Question: i want to arrange the output of my data in descending Here is my code:
'''
$result3 = mysql_query("SELECT grade1.Semester, curriculum.SCode, curriculum.SDesc, curriculum.Lec, curriculum.Lab, curriculum.Units, curriculum.Prereq, GROUP_CONCAT(grade1.Grade1) as Grade1 , students.StudNo, grade1.YearLevel
FROM students
INNER JOIN grade1
ON students.StudNo = grade1.G1StudNo
INNER JOIN curriculum
ON curriculum.SCode = grade1.G1SCode
WHERE StudNo = '$id'
GROUP BY StudNo,SCode ")
'''
Here is the output:
.
What i want to happen is 5,5,1.. how can i do that when i am using group_concat?
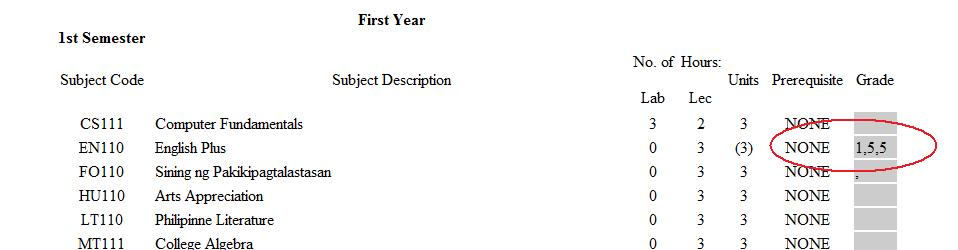
Answer: Check out the docs on <URL>:
'''
GROUP_CONCAT(grade1.Grade1 ORDER BY grade1.Grade1 DESC)
'''